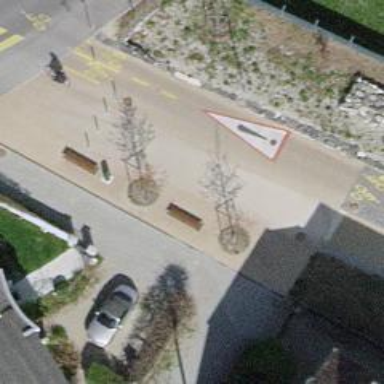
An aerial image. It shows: Bench.